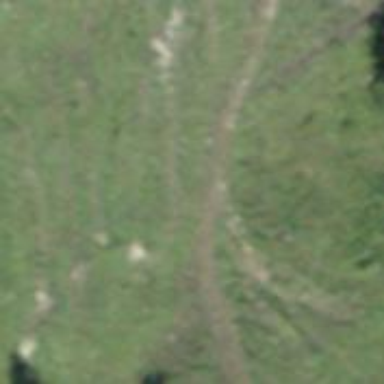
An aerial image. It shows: Track with grade5 tracktype.